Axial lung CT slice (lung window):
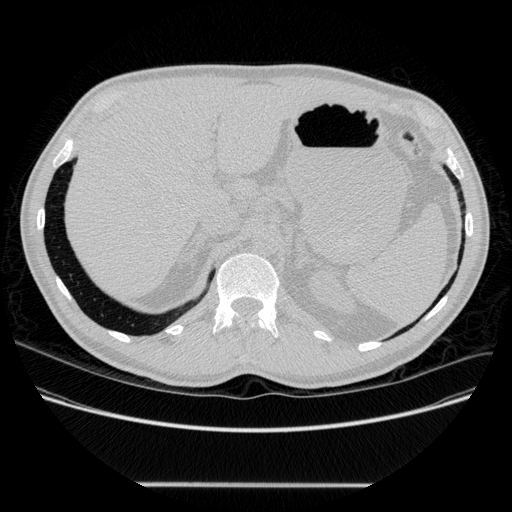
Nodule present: no